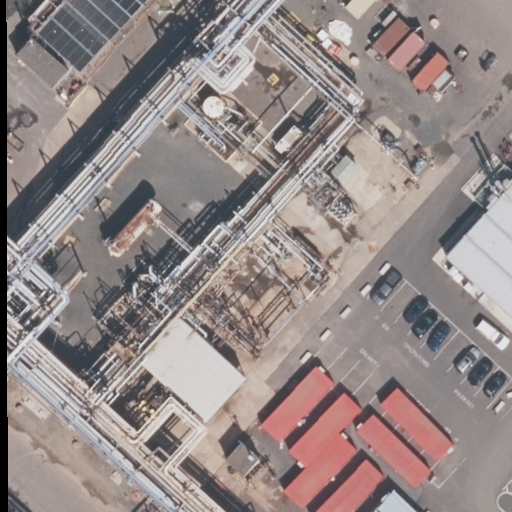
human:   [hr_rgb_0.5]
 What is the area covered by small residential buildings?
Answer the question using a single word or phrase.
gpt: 0m2

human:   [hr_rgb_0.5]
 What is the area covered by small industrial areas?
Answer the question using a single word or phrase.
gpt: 0m2

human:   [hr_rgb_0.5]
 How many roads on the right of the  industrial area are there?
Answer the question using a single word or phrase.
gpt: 0

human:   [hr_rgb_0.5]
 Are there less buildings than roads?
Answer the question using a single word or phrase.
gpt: yes

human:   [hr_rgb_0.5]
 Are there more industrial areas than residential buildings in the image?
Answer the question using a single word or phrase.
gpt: yes

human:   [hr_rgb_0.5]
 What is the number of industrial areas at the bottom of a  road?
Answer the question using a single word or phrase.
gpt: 1

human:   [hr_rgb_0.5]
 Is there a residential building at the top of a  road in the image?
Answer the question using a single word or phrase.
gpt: no

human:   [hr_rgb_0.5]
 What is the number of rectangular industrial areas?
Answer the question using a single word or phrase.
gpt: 1

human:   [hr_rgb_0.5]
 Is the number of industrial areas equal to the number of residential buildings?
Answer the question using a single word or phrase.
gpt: no

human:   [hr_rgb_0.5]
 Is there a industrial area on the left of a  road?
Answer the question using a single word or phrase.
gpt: no

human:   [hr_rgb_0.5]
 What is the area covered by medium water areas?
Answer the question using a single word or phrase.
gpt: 0m2

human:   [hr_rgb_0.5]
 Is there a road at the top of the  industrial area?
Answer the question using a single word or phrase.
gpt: yes

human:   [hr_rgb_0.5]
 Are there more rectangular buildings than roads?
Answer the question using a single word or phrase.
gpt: no

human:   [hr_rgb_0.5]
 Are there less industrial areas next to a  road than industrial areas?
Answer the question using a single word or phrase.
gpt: no

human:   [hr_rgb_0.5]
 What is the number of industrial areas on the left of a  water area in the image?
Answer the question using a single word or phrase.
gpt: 0

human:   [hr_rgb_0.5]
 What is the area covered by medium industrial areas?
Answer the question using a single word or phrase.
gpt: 0m2

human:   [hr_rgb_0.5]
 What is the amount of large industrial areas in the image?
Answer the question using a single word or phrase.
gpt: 1

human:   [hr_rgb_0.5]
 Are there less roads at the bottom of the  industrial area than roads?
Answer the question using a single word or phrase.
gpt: yes

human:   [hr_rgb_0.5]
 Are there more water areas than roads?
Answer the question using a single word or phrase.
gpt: no

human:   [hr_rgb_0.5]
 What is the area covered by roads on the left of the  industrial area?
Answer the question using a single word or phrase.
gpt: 0m2

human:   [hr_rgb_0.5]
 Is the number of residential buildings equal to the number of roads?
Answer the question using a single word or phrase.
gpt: no

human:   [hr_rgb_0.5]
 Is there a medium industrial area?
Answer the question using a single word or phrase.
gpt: no

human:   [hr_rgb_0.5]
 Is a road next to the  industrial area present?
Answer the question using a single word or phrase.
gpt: yes

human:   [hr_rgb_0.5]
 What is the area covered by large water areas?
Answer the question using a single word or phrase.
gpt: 0m2

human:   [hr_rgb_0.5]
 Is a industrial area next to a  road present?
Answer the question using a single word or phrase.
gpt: yes

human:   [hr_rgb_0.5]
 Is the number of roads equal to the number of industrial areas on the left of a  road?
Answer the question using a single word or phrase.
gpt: no

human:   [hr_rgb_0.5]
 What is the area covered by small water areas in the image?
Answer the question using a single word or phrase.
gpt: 0m2

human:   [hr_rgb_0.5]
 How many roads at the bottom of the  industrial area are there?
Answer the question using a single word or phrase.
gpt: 0

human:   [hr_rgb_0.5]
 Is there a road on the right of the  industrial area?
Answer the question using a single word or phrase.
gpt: no

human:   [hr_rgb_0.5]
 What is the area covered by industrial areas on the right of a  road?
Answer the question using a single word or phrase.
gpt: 10583m2

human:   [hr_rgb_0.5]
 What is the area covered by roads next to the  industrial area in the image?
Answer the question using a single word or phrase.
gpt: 0m2

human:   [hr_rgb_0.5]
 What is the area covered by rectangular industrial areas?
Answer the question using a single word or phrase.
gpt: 10583m2

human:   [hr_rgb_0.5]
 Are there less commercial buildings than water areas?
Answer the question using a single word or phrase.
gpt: no

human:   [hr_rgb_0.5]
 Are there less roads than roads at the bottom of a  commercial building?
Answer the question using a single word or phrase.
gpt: no

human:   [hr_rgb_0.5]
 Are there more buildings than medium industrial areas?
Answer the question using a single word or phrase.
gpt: no

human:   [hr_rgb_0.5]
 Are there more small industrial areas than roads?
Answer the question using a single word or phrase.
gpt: no